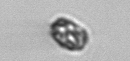
Label: Thalassiosira